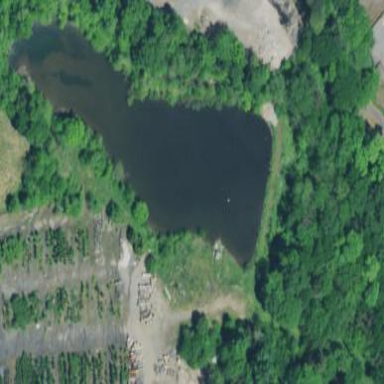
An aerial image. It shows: Peaceful pond surrounded by nature.